【题型】填空题　【知识点】平面几何　【难度】medium
\raggedright
\textbf{【变式6-2】}已知$\odot O$的半径为13，弦$AB$平行于弦$CD$，$CD=10$，$AB=24$，$AB$和$CD$之间的距离是\underline{\qquad\qquad}．
【解答】
\raggedright
\textbf{【答案】7 或 17}
\textbf{【分析】}本题主要考查了垂径定理，勾股定理，分当$\odot O$的圆心$O$位于$AB$、$CD$之间时，当$\odot O$的圆心$O$不在两平行弦$AB$、$CD$之间时，两种情况分别利用勾股定理和垂径定理求出点$O$到$AB$和$CD$的距离，据此可得答案．
\textbf{【详解】}解：如图，当$\odot O$的圆心$O$位于$AB$、$CD$之间时，作$OE \perp AB$于点$E$，并延长$EO$，交$CD$于$F$点．分别连接$AO$、$CO$．
$\because AB \parallel CD$，

$\therefore EF \perp CD$，
$\because CD = 10$，$AB = 24$，
$\therefore AE = \dfrac{1}{2}AB = 12$，$CF = \dfrac{1}{2}CD = 5$，
在$\text{Rt}\triangle AEO$中，由勾股定理得$OE = \sqrt{OA^2 - AE^2} = 5$，
在$\text{Rt}\triangle CFO$中，由勾股定理得$OF = \sqrt{OC^2 - CF^2} = 12$，
$\therefore EF = OE + OF = 5 + 12 = 17$，
$\therefore AB$和$CD$之间的距离为$17$；
如图所示，当$\odot O$的圆心$O$不在两平行弦$AB$、$CD$之间（即弦$AB$、$CD$在圆心$O$的同侧）时，
同理可得：$OF = 12$，$OE = 5$，
$\therefore EF = OF - OE = 7$，
$\therefore AB$和$CD$之间的距离为$7$；
综上所述，$AB$和$CD$之间的距离为$7$或$17$．

故答案为：7 或 17．
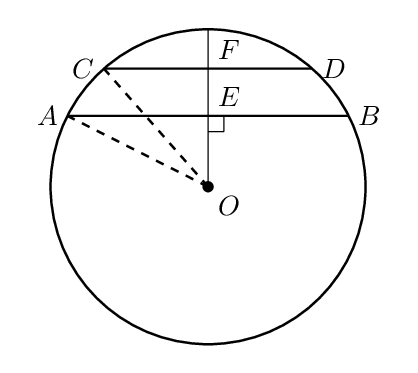
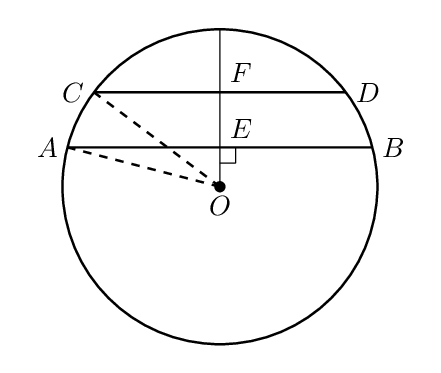